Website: crate-barrel
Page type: delivery-shipping
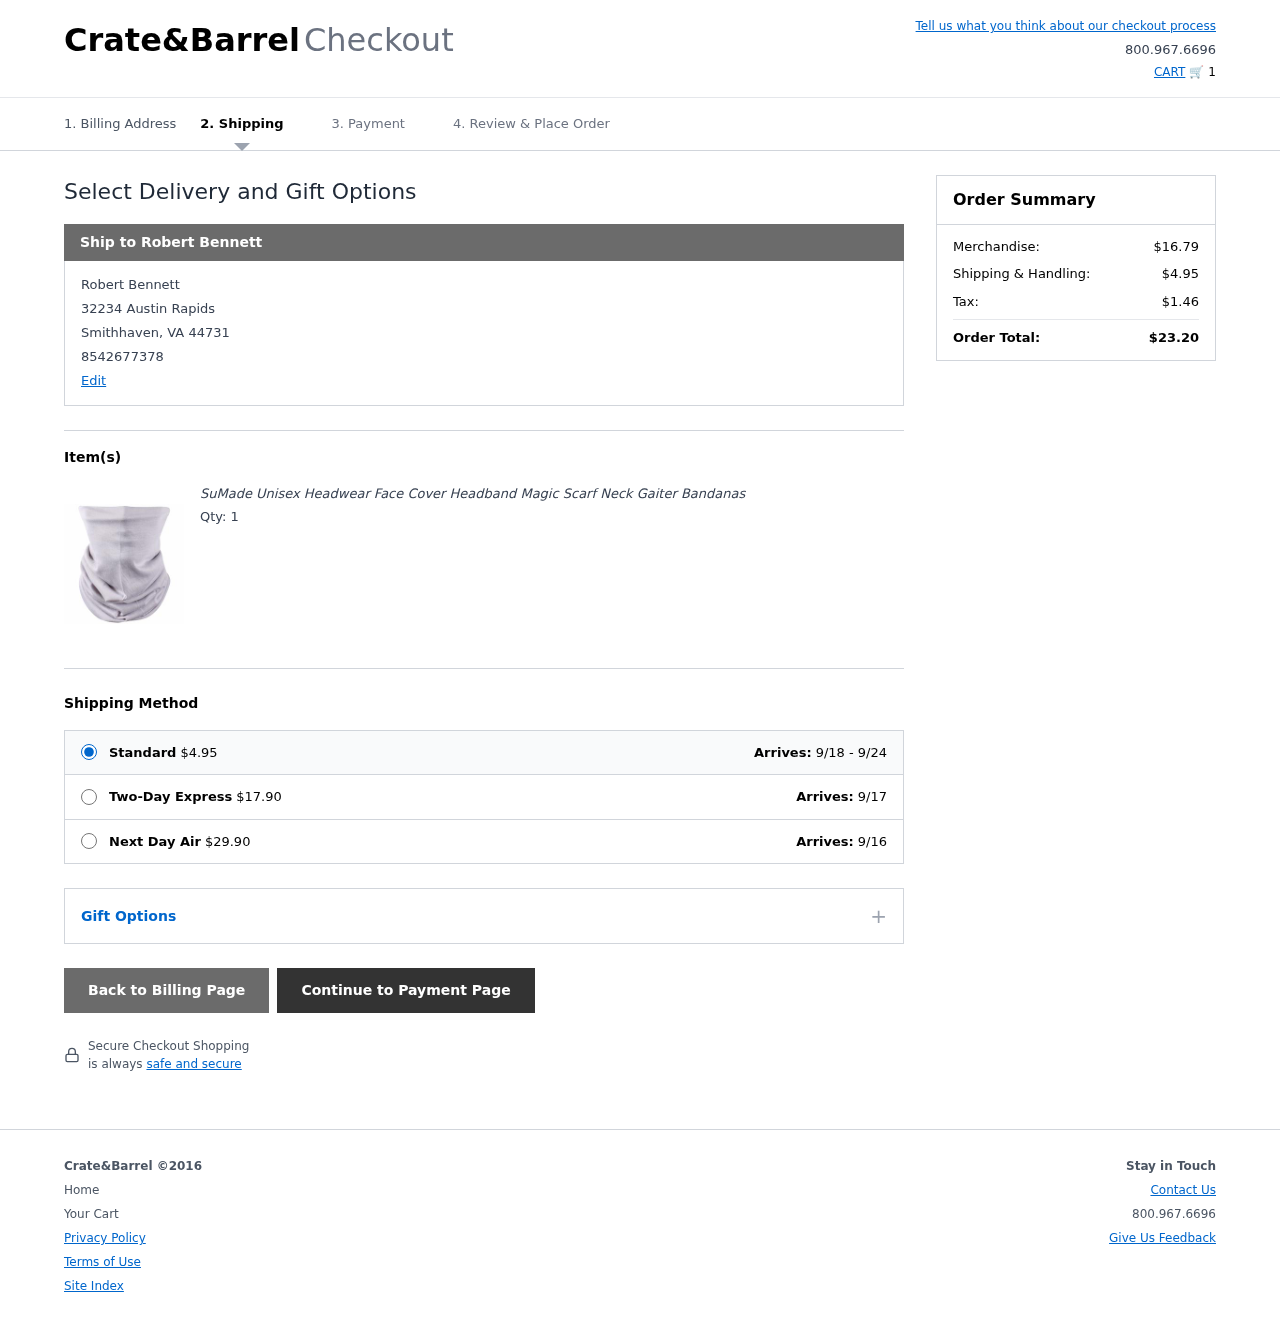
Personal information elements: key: PII_CITY
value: Smithhaven
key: PII_FULLNAME
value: Robert Bennett
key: PII_PHONE
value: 8542677378
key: PII_POSTCODE
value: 44731
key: PII_STATE_ABBR
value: VA
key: PII_STREET
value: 32234 Austin Rapids
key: PII_FULLNAME2
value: Robert Bennett
Product elements: key: PRODUCT1_NAME
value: SuMade Unisex Headwear Face Cover Headband Magic Scarf Neck Gaiter Bandanas
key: PRODUCT1_QUANTITY
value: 1
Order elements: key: ORDER_NUM_ITEMS
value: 1
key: ORDER_SHIPPING_COST
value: $4.95
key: ORDER_DELIVERY_DATE_RANGE
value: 9/18 - 9/24
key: ORDER_SHIPPING_COST_EXPRESS
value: $17.90
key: ORDER_SHIPPING_DATE_EXPRESS
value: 9/17
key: ORDER_SHIPPING_COST_NEXT_DAY
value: $29.90
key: ORDER_SHIPPING_DATE_NEXT_DAY
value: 9/16
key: ORDER_SUBTOTAL
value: $16.79
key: ORDER_SHIPPING_COST2
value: $4.95
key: ORDER_TAX
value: $1.46
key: ORDER_TOTAL
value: $23.20